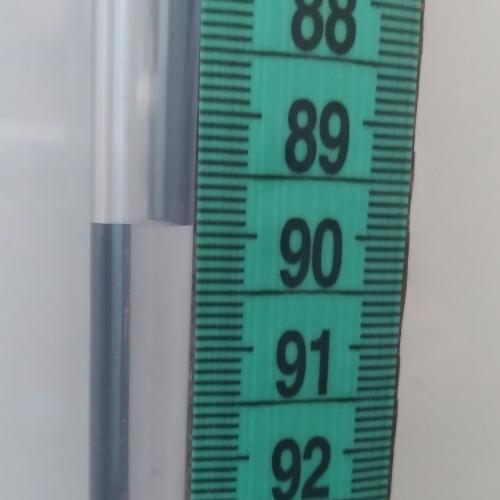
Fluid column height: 89.9 cm